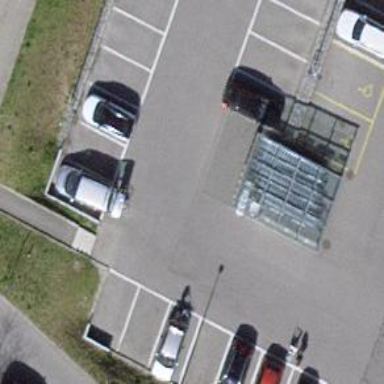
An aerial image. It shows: Parking aisle designated as service road.